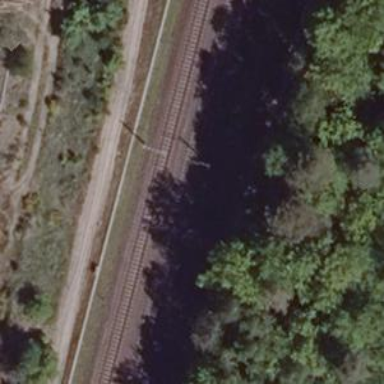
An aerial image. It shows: Railway with electrified contact lines.